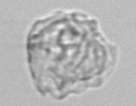
Label: detritus_transparent